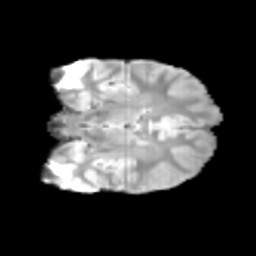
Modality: T2w
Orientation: coronal
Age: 12
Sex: male
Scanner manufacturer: siemens
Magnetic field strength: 3 T
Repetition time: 3.8 s
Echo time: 0.07 s